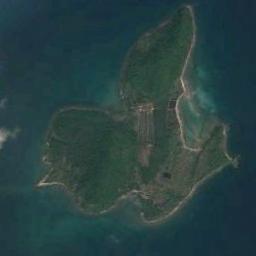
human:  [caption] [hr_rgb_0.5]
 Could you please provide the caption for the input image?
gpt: The irregularly shaped island is surrounded by blue sea water with mountains with green vegetation .

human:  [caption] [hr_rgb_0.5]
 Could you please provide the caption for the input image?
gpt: The island has rugged terrain and dense vegetation and the waters around the islands is light blue .

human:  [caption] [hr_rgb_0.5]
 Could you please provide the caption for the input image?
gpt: There are many trees on the island .

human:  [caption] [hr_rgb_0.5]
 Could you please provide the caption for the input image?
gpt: The islands in the picture are large in area .

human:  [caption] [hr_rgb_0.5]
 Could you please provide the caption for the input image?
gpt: The green island is on a blue sea .